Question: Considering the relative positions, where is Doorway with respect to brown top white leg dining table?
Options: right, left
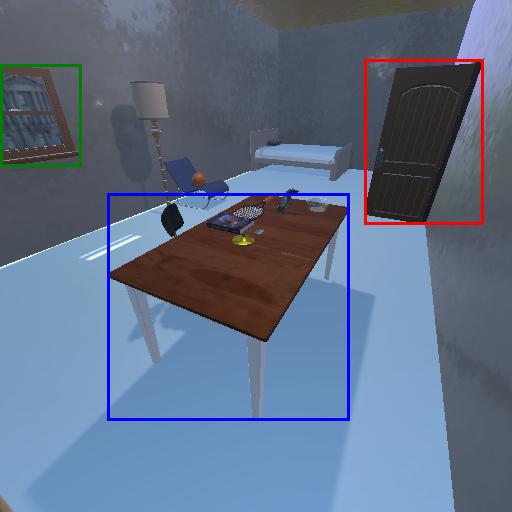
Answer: right